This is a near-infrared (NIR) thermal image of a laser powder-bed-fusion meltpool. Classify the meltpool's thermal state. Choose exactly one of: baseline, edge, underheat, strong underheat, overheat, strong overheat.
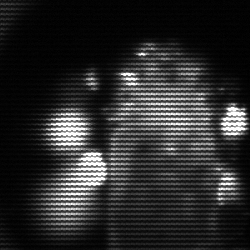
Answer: strong underheat